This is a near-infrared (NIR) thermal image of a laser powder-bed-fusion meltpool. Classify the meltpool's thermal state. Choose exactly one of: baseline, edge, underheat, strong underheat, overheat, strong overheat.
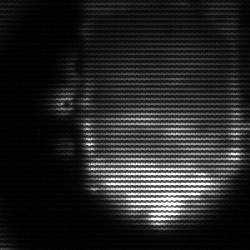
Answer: baseline